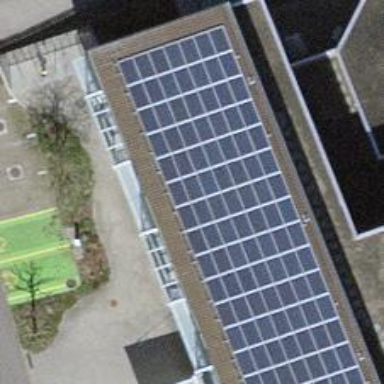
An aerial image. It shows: Solar power generator utilizing photovoltaic technology with solar photovoltaic panels.